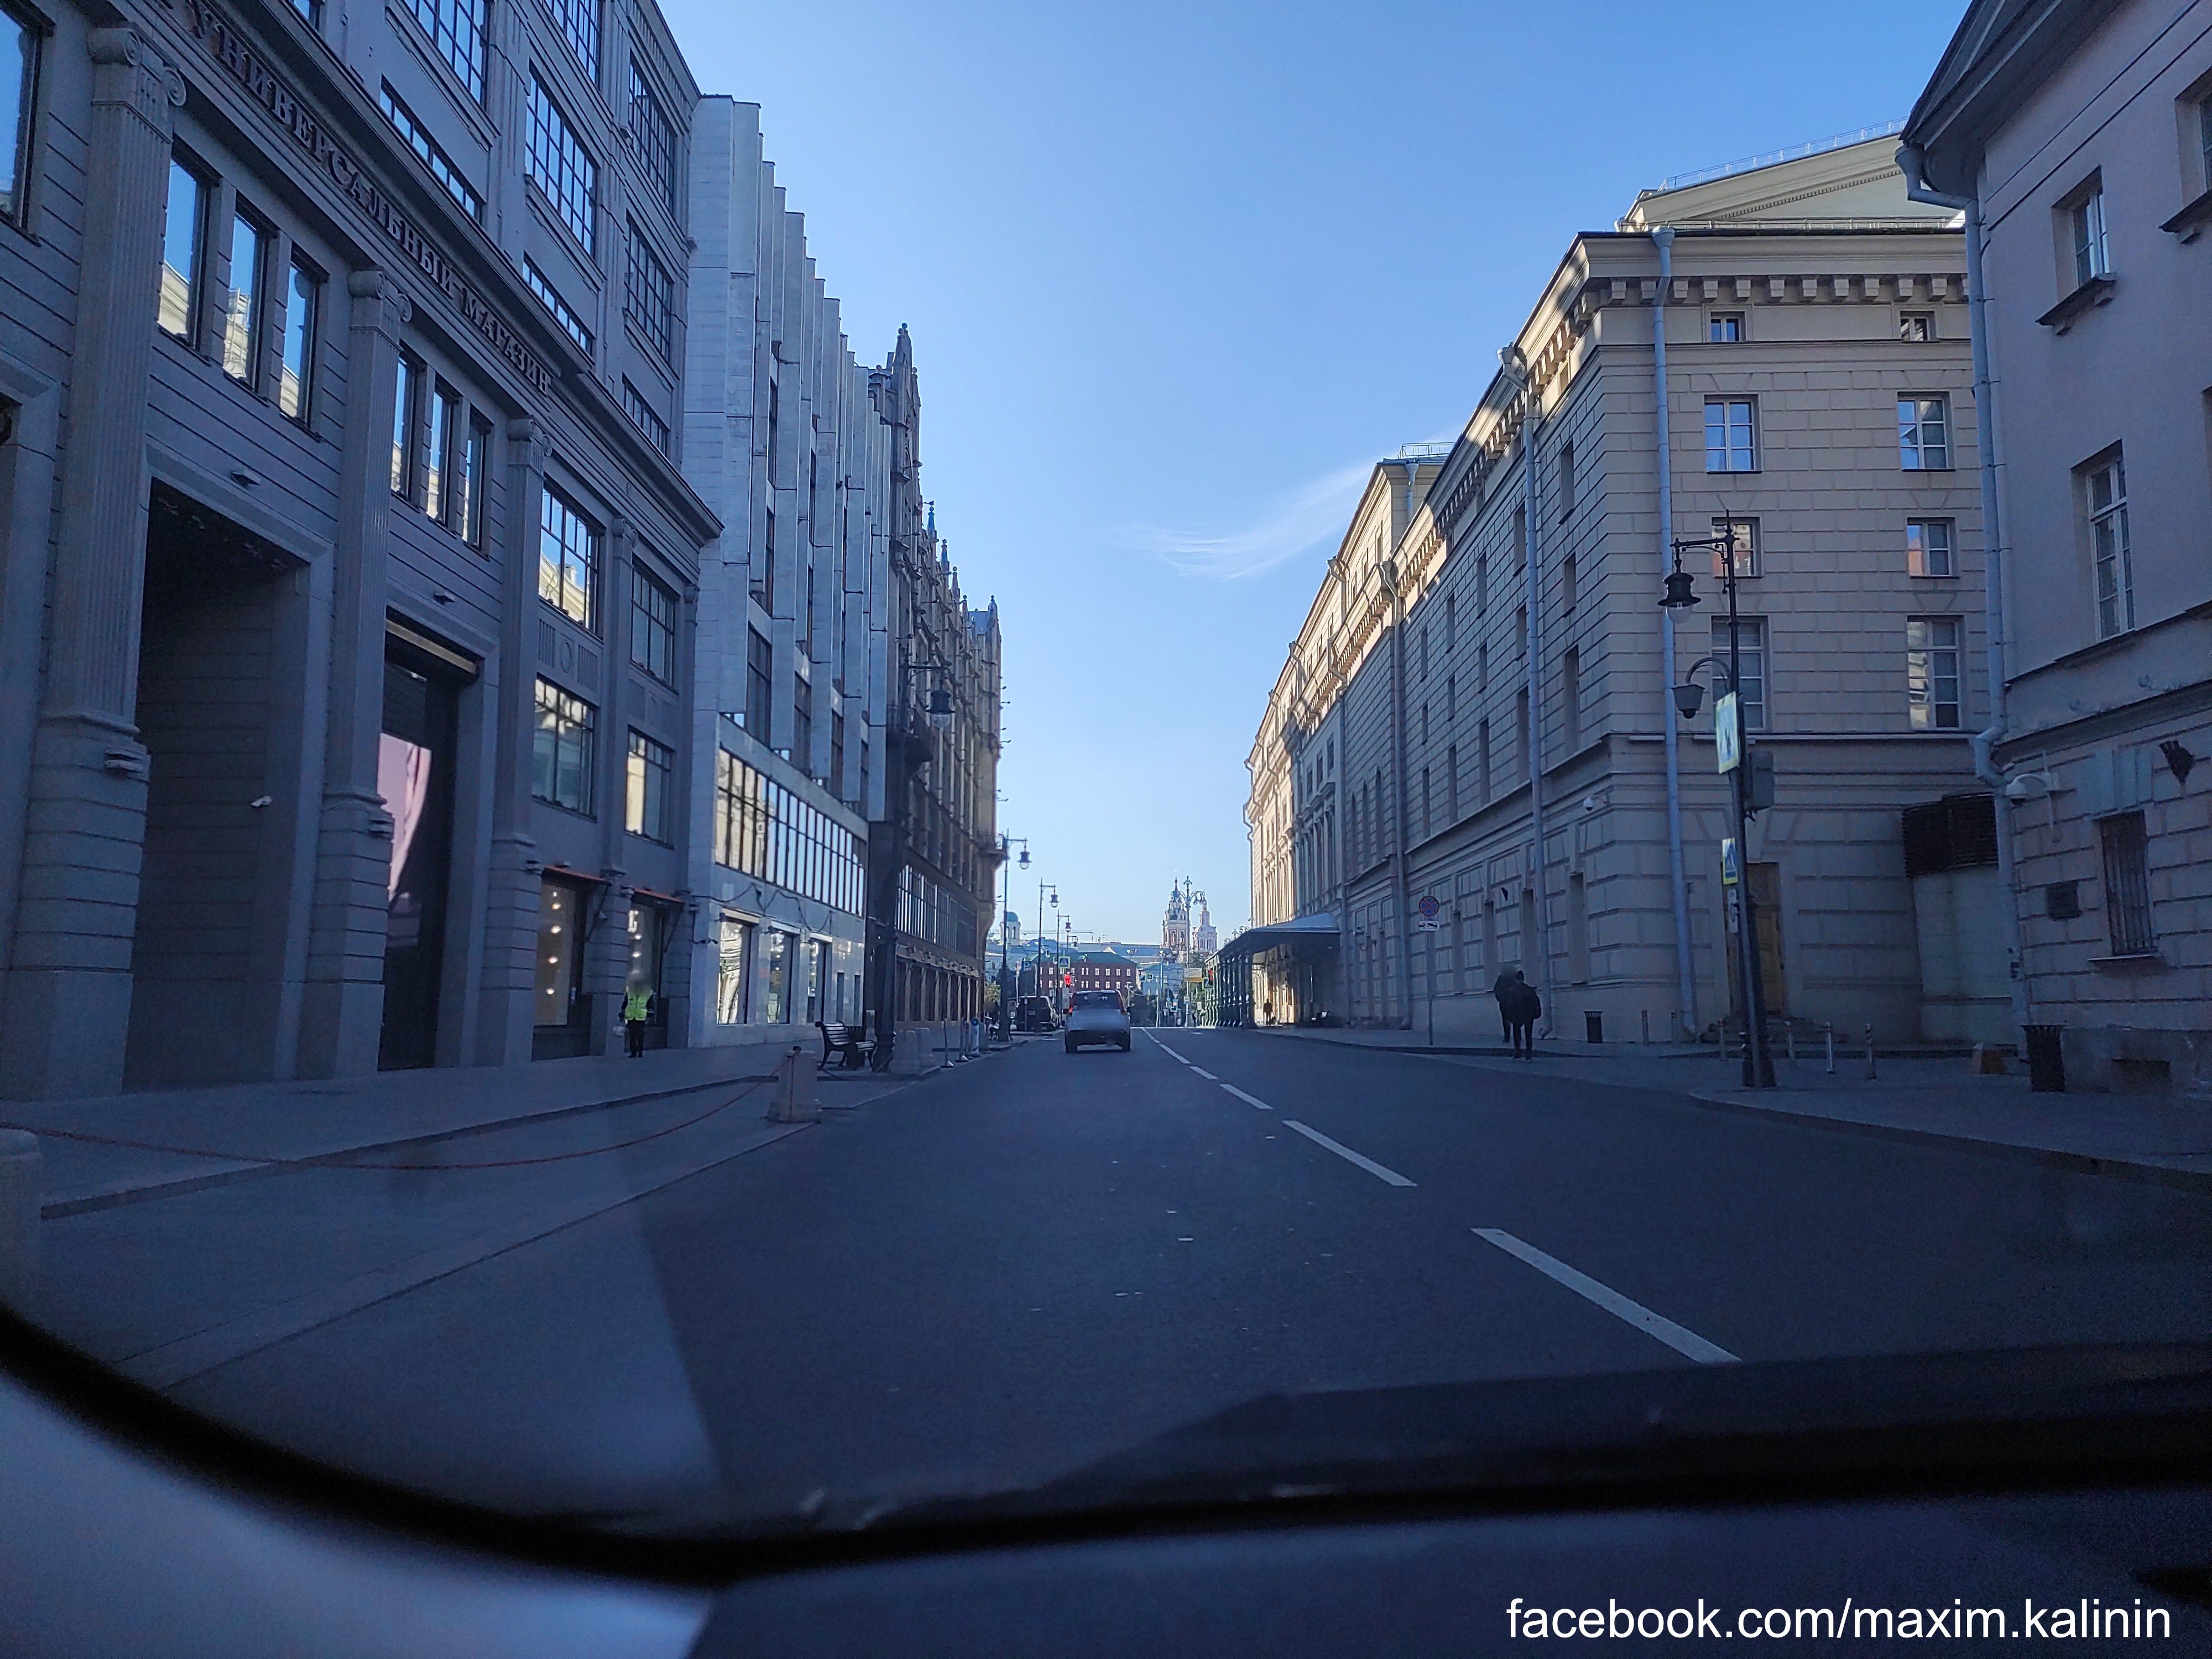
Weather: snowy
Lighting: dusk/dawn
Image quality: good
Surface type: driving surface
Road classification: tertiary
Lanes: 2, 4
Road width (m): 2.2
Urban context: urban centre
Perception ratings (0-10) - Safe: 7.66, Lively: 9.32, Beautiful: 4.25, Boring: 5.52, Depressing: 1, Wealthy: 5.74